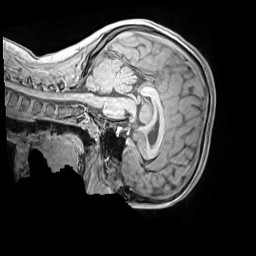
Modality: MP2RAGE
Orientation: sagittal
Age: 10
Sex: female
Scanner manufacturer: siemens
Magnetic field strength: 3 T
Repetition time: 4 s
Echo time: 0.00303 s